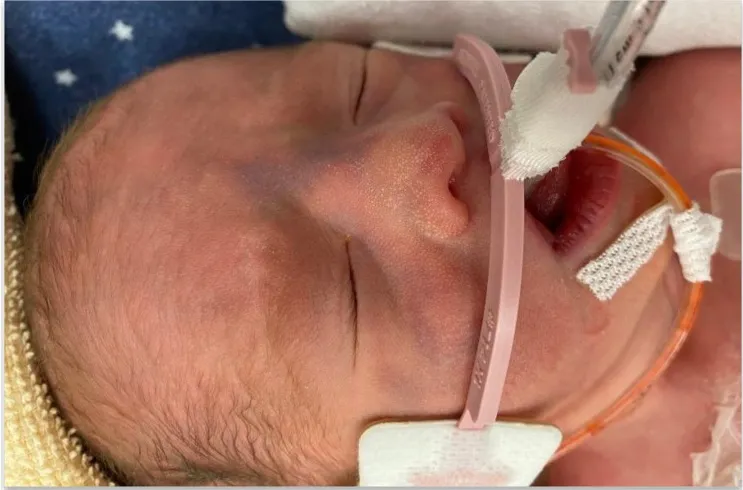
Purpuric lesions over the face.
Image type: medical_photograph (other_medical_photograph)